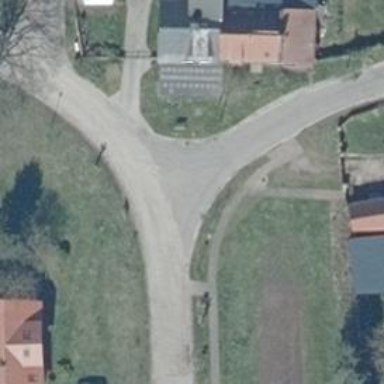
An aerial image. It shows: Secondary road with asphalt surface.